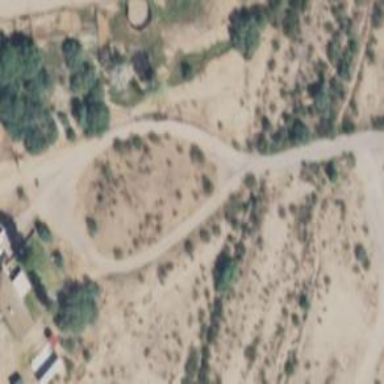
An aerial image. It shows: Turning loop on the road.